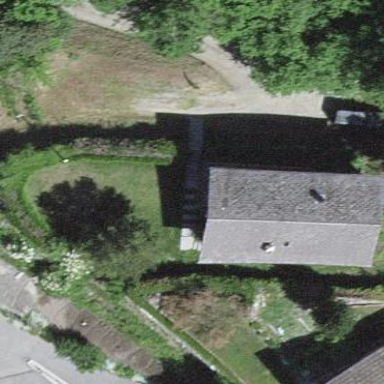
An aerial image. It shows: Simple and straightforward house.